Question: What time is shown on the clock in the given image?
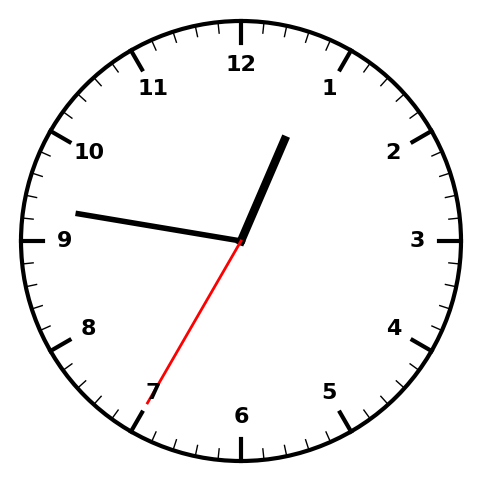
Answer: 12:46:35